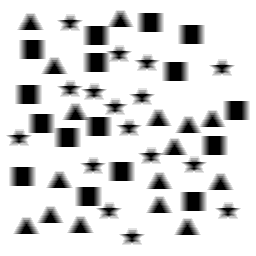
Squares: 16
Triangles: 16
Stars: 16
Total shapes: 48